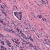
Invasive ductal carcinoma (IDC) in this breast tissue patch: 1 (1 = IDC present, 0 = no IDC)